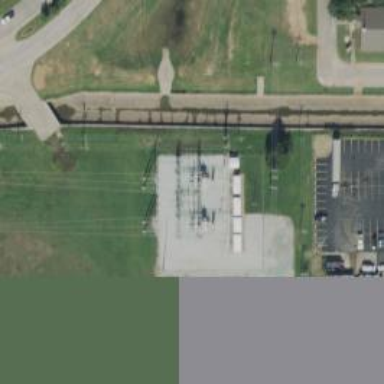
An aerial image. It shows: Power substation.